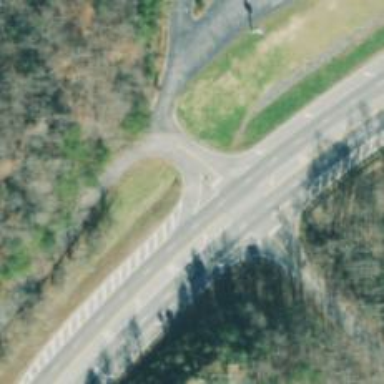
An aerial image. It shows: Trunk link road with asphalt surface.